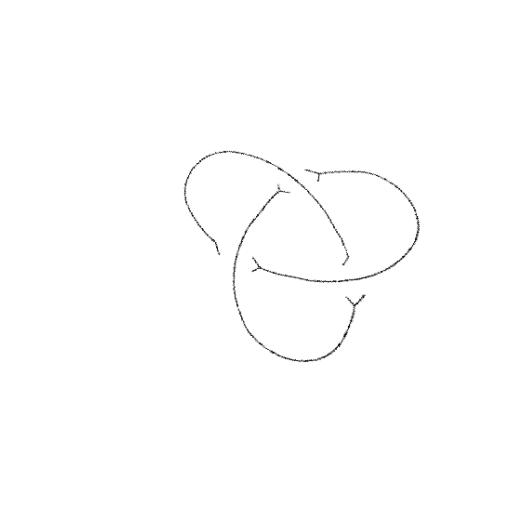
Crossing number: 3